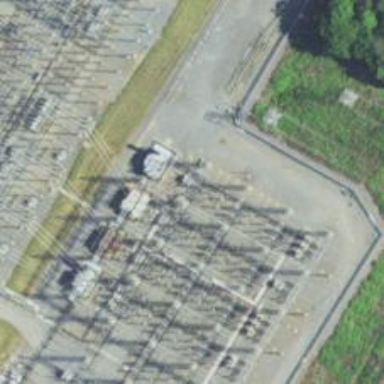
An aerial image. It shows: Switch used for power control.